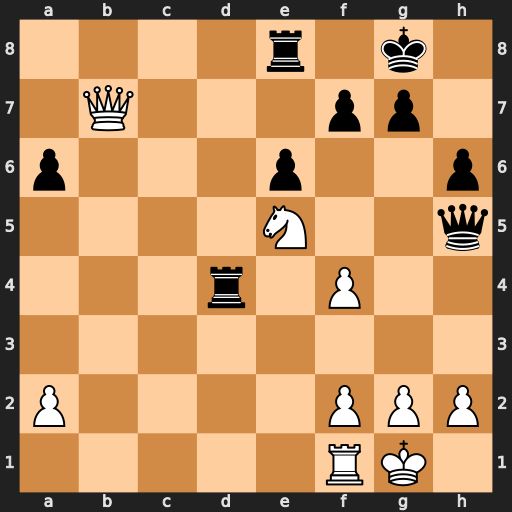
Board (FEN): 4r1k1/1Q3pp1/p3p2p/4N2q/3r1P2/8/P4PPP/5RK1
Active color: w
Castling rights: -
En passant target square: -
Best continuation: g4 Qxe5 fxe5 Rxg4+ Kh1